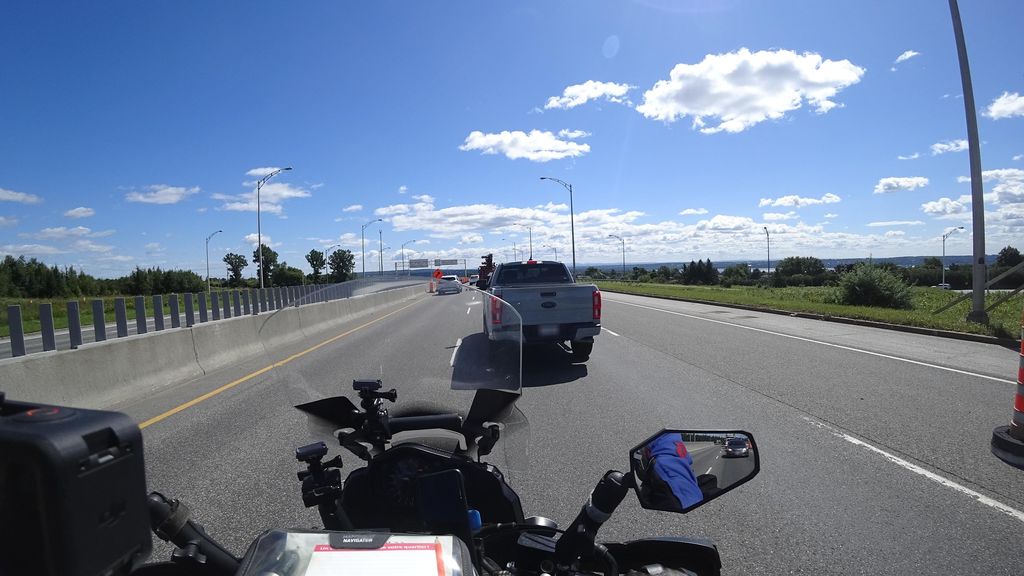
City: quebec_city